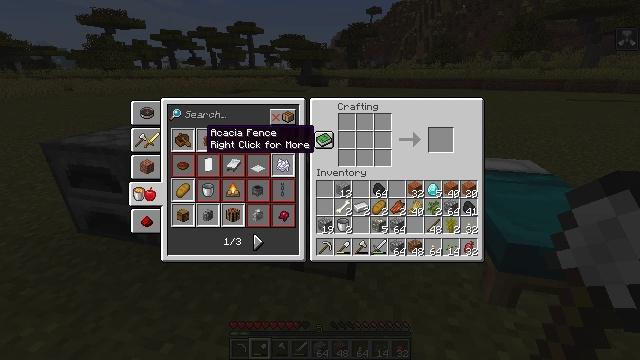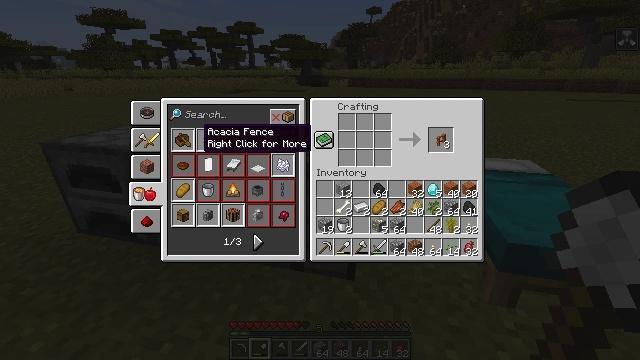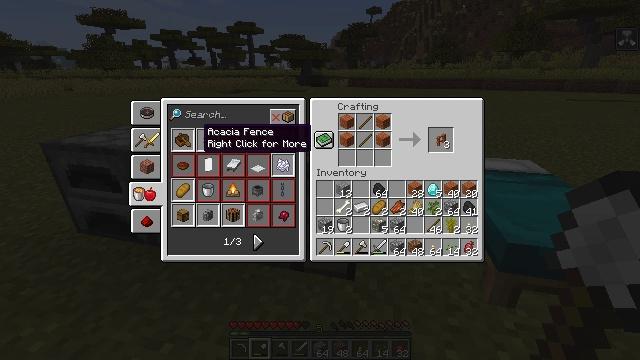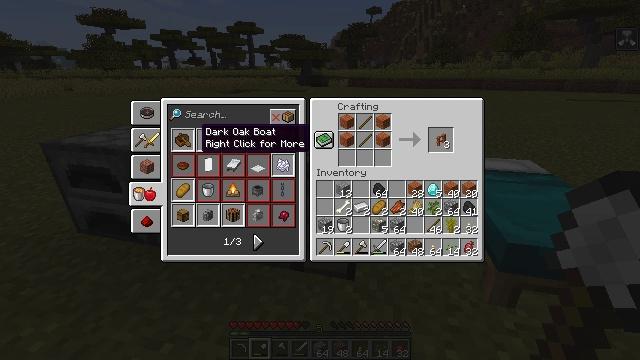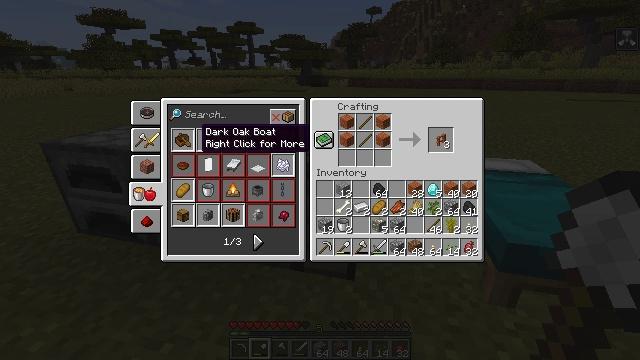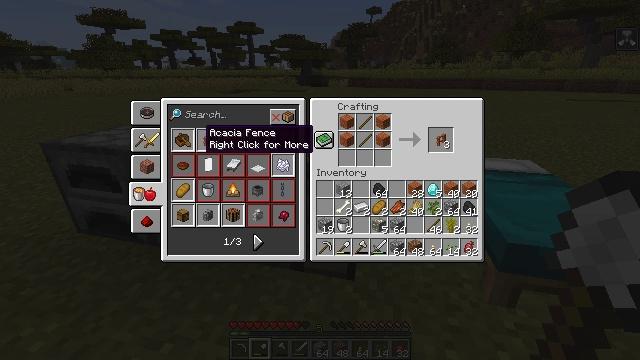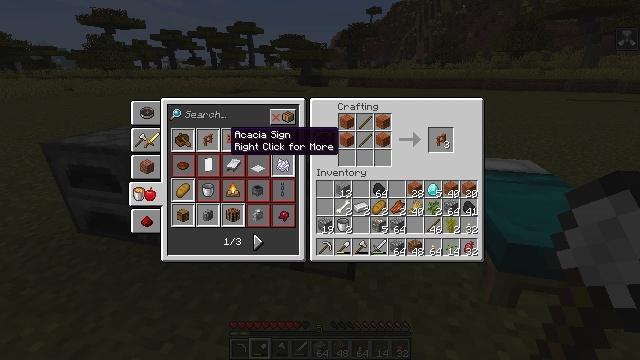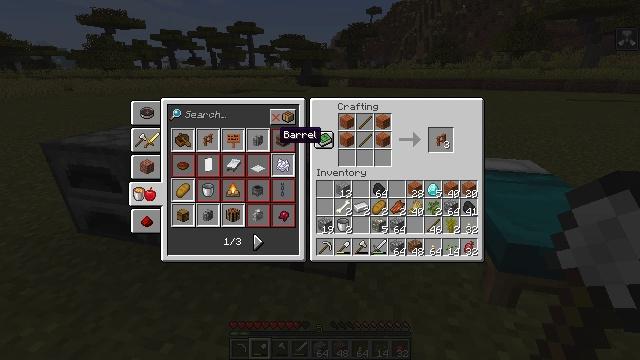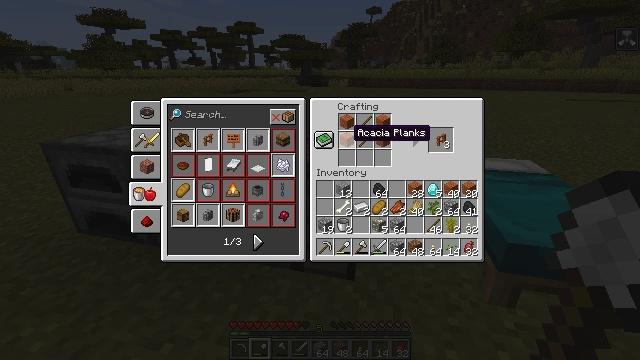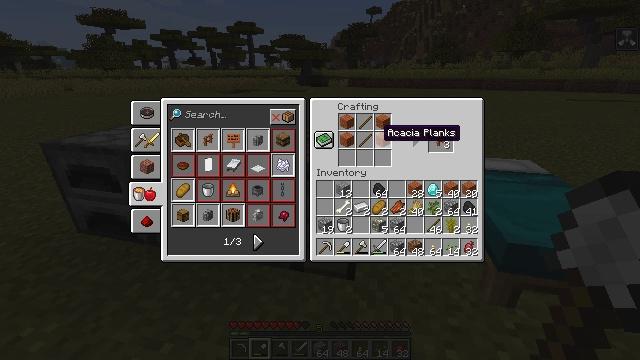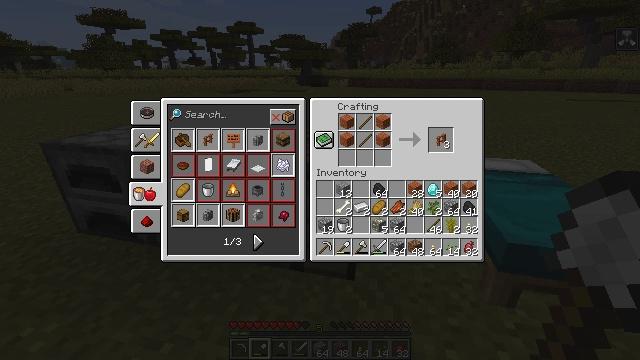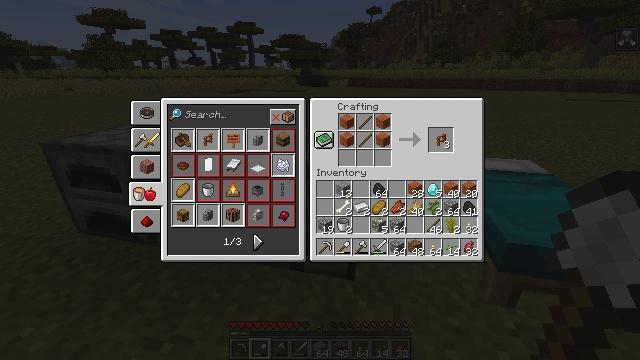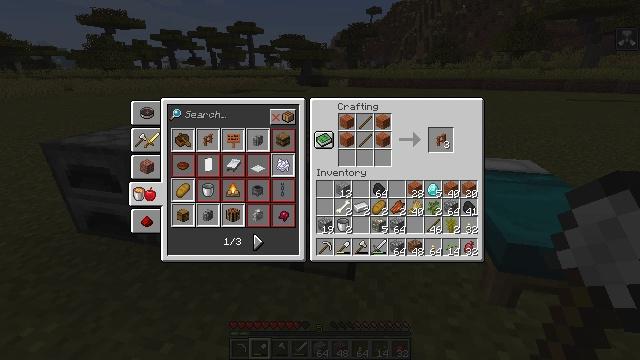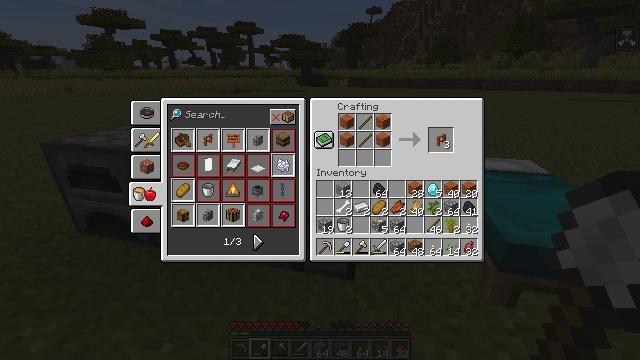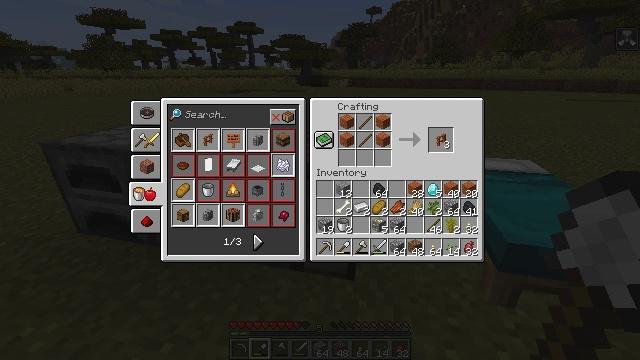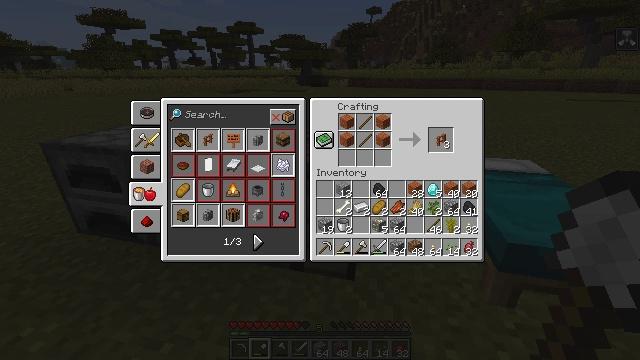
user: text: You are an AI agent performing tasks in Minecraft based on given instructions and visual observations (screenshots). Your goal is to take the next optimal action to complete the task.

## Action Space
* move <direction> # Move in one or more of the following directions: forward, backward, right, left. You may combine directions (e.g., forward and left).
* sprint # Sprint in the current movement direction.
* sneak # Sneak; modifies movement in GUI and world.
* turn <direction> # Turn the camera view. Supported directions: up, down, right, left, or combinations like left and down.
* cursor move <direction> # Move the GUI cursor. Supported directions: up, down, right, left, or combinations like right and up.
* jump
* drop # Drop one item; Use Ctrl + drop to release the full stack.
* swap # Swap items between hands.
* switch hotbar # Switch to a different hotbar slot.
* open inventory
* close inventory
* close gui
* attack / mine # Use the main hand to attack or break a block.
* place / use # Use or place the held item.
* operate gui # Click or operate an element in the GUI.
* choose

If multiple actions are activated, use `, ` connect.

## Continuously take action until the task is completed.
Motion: motion action
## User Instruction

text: Get an acacia fence by crafting with acacia planks and sticks.
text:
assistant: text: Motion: no_op
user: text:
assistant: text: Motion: no_op
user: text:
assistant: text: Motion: no_op
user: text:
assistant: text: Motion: no_op
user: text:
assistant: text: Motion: no_op
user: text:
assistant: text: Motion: cursor move right
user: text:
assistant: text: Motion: cursor move right
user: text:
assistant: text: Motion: cursor move right
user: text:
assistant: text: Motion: cursor move right
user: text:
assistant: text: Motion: cursor move right
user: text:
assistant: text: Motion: cursor move right
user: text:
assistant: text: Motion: no_op
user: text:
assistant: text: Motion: cursor move right
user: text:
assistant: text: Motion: no_op
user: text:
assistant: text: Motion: no_op
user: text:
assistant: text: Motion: no_op
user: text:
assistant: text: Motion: operate gui
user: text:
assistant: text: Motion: operate gui
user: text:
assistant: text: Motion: operate gui
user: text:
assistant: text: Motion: operate gui
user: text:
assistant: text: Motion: operate gui
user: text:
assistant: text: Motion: operate gui
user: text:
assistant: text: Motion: operate gui
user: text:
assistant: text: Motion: no_op
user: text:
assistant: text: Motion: no_op
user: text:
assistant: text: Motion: operate gui
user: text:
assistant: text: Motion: operate gui
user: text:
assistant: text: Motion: operate gui
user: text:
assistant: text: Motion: no_op
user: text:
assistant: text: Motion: operate gui